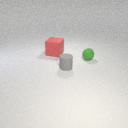
small gray rubber cylinder in front of large red rubber cube